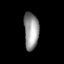
Tissue: lung
Cell type: Endothelial cells
Senescence score: 0.6077
Nuclear area (px): 535
Mean DAPI intensity: 148.71